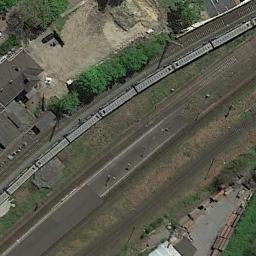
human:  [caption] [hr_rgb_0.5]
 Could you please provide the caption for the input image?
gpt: The railway is next to some trees and grass .

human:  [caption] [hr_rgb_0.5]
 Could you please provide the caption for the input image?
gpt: Many buildings of different shapes and sizes are beside the railway .

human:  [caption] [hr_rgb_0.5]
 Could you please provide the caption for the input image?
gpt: These railways have a train on the track .

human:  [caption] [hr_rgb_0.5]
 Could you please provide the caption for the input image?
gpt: There are about ten railway lines here .

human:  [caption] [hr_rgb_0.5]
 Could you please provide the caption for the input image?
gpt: There are some green bushes beside the railway .